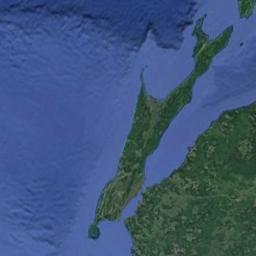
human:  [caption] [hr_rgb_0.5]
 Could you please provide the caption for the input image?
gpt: The island with dense vegetation is surrounded by light blue waters .

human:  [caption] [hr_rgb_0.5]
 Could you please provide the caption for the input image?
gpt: The island looks like a triangle .

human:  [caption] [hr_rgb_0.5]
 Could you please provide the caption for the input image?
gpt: The long strip of green islands is surrounded by blue waters with mountains with green plants and a large land next to it .

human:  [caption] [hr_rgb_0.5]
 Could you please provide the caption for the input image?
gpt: There are many trees on the island .

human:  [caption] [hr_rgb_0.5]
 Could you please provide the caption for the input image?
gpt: The green islands are on a blue sea .